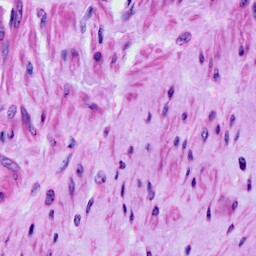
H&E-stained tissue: Cervix